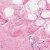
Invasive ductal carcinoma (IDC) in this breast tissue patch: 0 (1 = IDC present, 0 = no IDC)